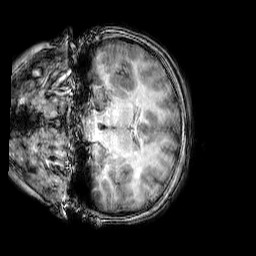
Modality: T1w
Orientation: coronal
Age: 7
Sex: female
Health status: healthy